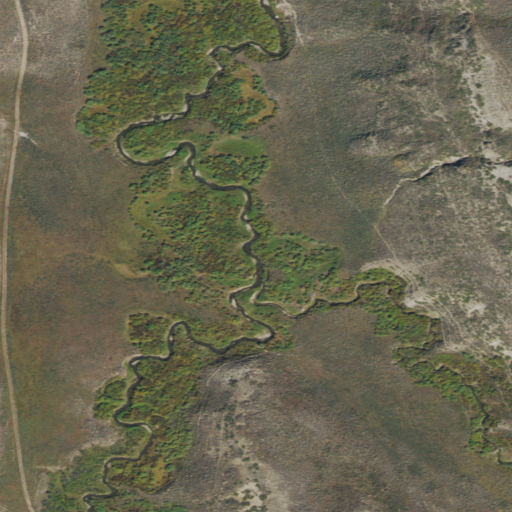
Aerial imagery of valley in Wyoming named Coyote Gulch containing shrub, woody wetlands, herbaceous wetlands, and grassland